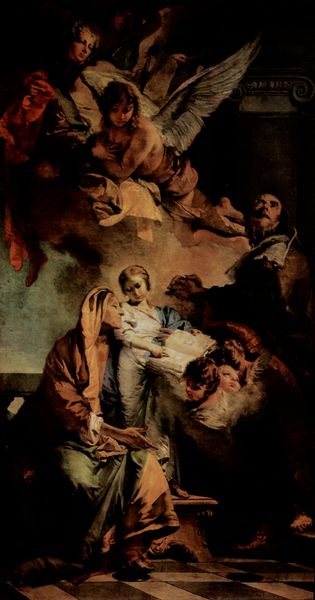
Titel: Erziehung Mariens
Künstler: Giovanni Battista Tiepolo
Standort: Venezia
Institution: Chiesa della Fava
Schlagwörter: blau, dunkel, flügel, himmel, mann, nackt, rubens, schatten, umhang, weiß, wolken, frauen, gelb, grün, menschen, mädchen, ocker, sitzen, braun, bunt, frau, kariert, kleid, köpfe, licht, marmor, männer, orange, schwarz, stuhl, szene, säule, blick, rot, schleier, tuch, wolke, beige, karo, karriert, malerei, rock, schachbrett, alt, bart, gesichter, jung, alte, barock, bibel, gefieder, stein, tod, öl, erde, boden, gewand, mantel, sitzend, stoff, tücher, eltern, innen, kind, mutter, rosa, fliegen, kinder, engel, düster, bank, hocker, schemel, weib, kopftuch, lesen, sitzt, biden, junge, karos, buch, schweben, weinen, fliesen, fliegend, staunen, altar, kapitelle, kapitell, seiten, voluten, christus, jesus, ionisch, mythos, sage, heiliger, auffahrt, schriftrolle, heilige, chiaroscuro, lich, fließen, heilig, maria, madonna, magdalena, anbetung, anna, legende, kapitel, gefliest, tiepolo, lazarus, verkündung, empfängnis, kopftuvh, schwebt, himmefahrt, lewolken